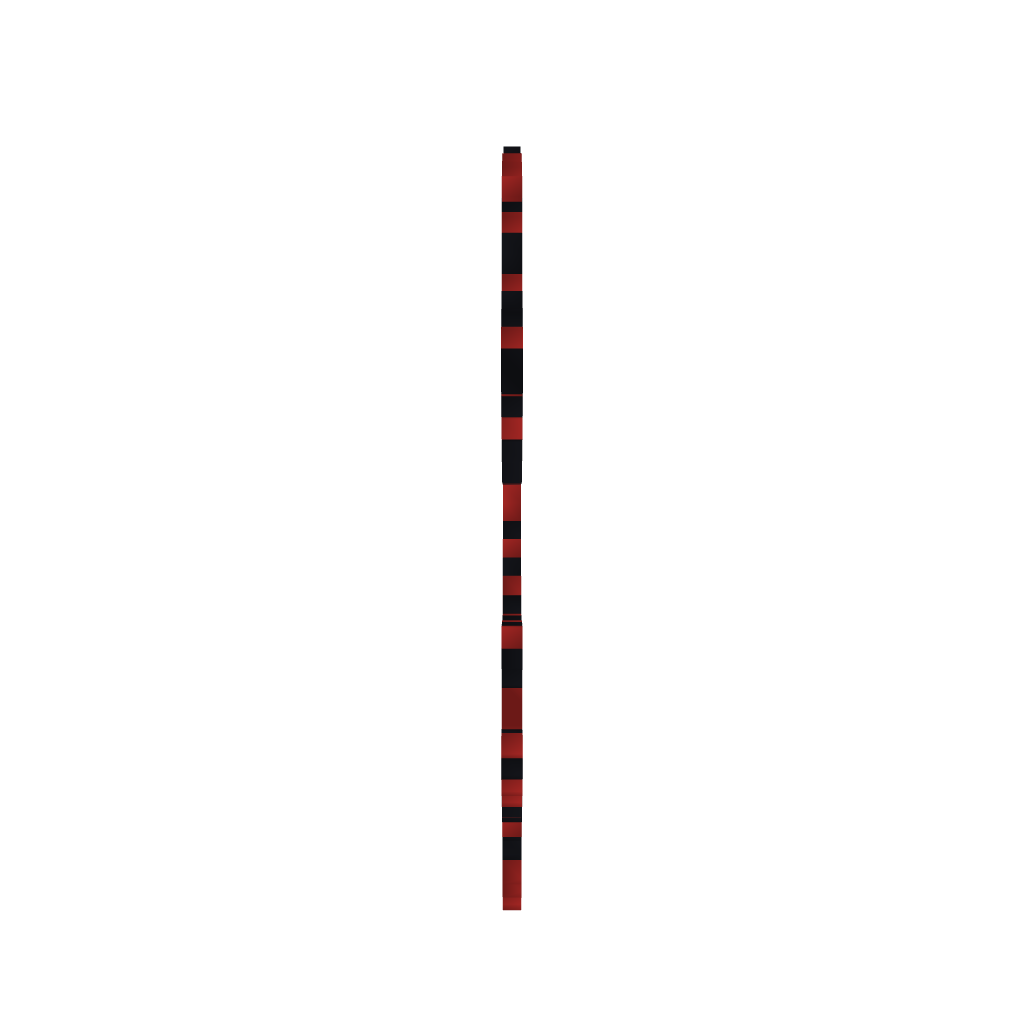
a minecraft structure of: Charmeleon's Sprite